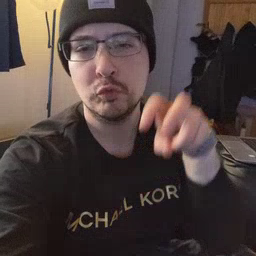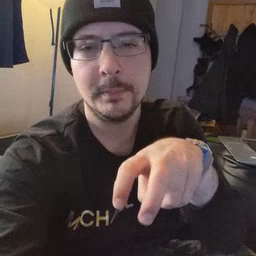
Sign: jump